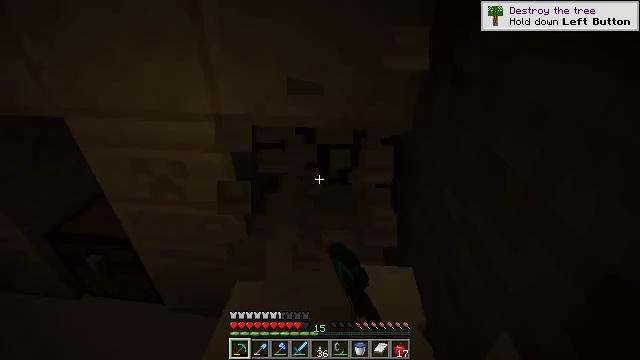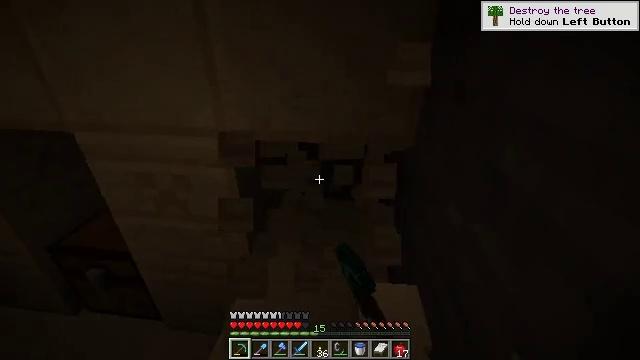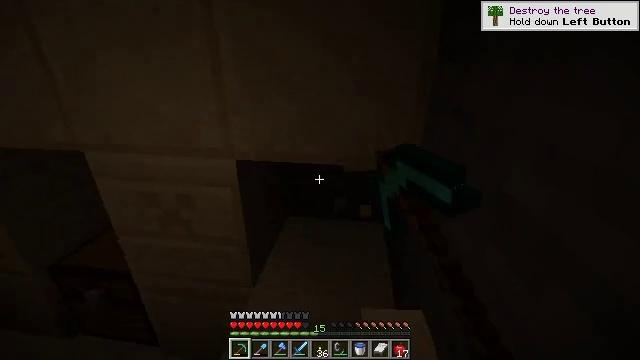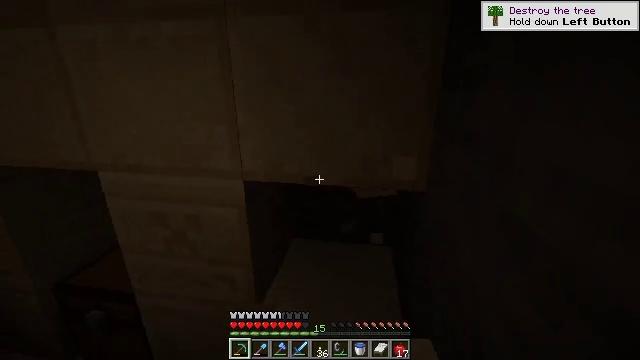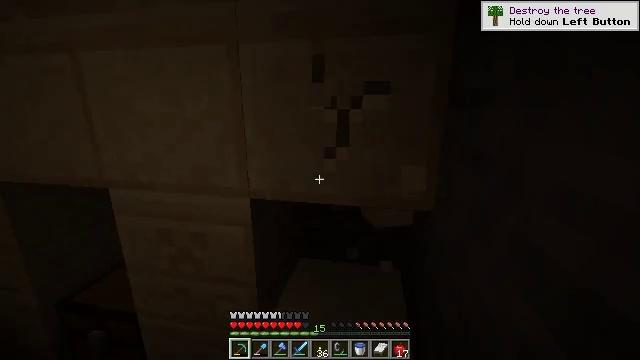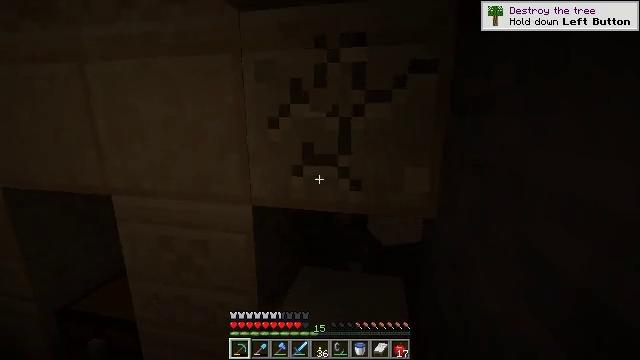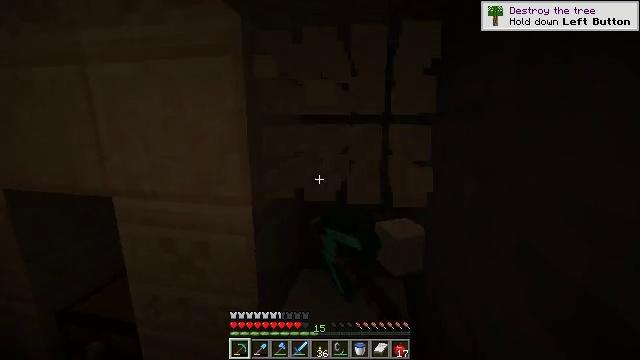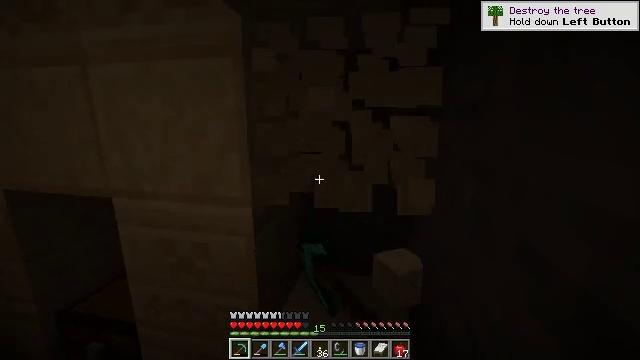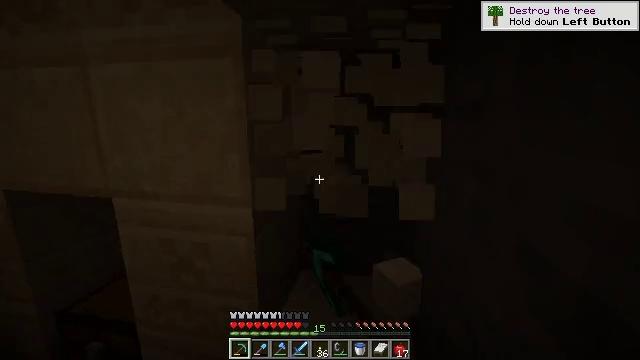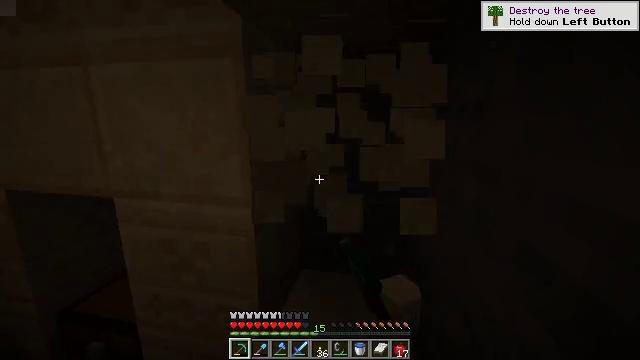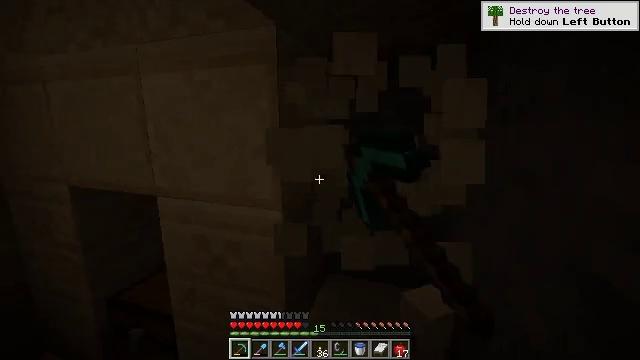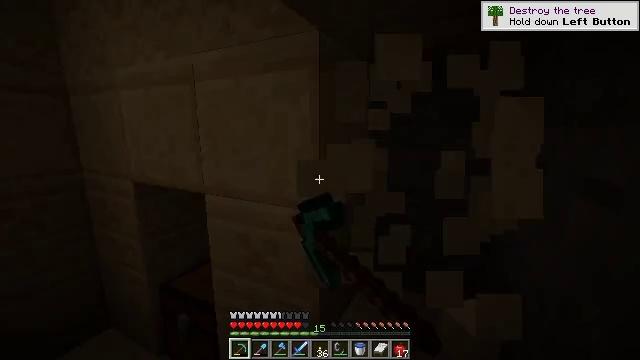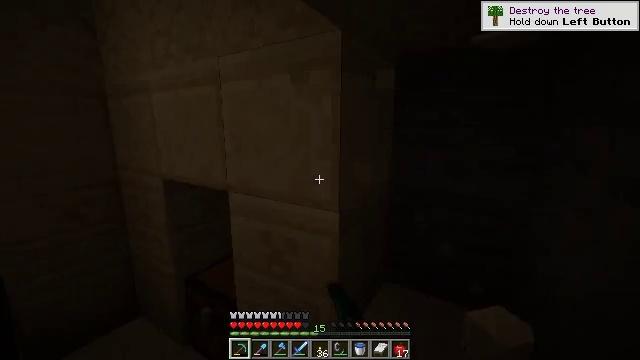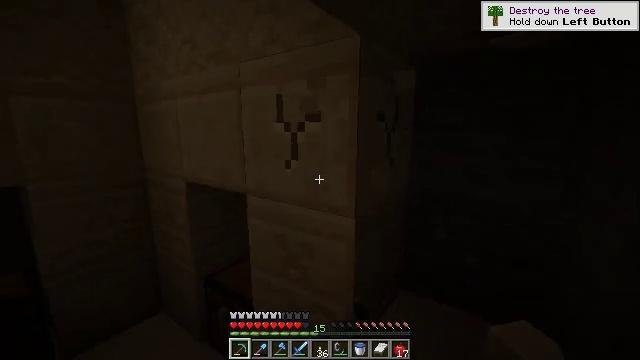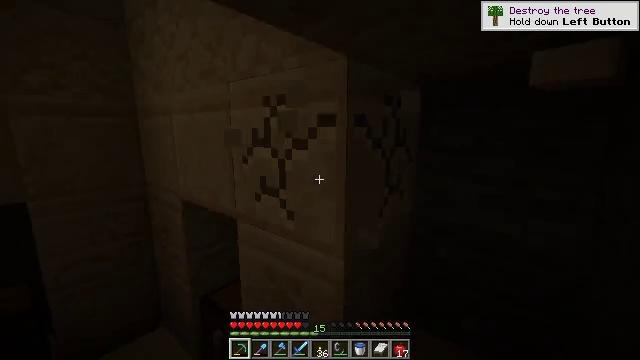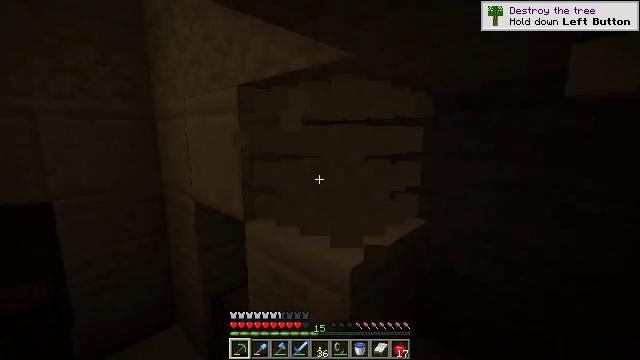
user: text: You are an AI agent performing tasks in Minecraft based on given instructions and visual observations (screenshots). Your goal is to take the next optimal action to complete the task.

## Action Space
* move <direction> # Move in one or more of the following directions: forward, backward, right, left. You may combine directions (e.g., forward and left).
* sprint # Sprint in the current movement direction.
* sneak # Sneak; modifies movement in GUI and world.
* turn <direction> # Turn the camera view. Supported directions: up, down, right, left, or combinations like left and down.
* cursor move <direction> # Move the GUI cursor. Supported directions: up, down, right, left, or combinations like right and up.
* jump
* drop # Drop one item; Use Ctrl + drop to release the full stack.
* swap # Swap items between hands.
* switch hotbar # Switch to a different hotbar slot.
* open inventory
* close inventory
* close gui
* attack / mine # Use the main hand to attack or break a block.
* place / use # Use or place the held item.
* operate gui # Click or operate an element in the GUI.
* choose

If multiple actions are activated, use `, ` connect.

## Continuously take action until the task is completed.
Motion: motion action
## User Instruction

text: Dig up some cut sandstone blocks.
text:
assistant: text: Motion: turn up, attack / mine
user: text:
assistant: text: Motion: turn left and up, attack / mine
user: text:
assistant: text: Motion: turn left and up, attack / mine
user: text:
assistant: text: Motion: turn left and up, attack / mine
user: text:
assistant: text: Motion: turn up, attack / mine
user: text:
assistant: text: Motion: attack / mine
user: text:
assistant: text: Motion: attack / mine
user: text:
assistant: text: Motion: attack / mine
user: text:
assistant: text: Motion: attack / mine
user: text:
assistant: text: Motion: turn left, attack / mine
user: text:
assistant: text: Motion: turn left, attack / mine
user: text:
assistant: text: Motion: turn left, attack / mine
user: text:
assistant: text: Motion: move forward and move right, turn left, attack / mine
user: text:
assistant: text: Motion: move forward and move right, turn left, attack / mine
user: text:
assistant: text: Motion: move forward and move right, turn left, attack / mine
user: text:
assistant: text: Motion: move forward, turn left, attack / mine
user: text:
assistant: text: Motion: attack / mine
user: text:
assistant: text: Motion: attack / mine
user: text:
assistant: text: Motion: attack / mine
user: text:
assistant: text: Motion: attack / mine